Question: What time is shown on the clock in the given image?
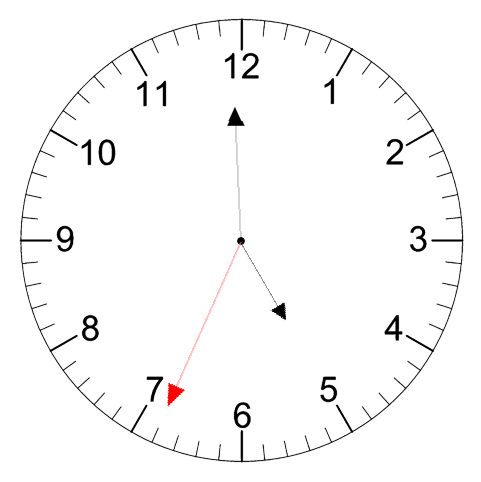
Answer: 04:59:34